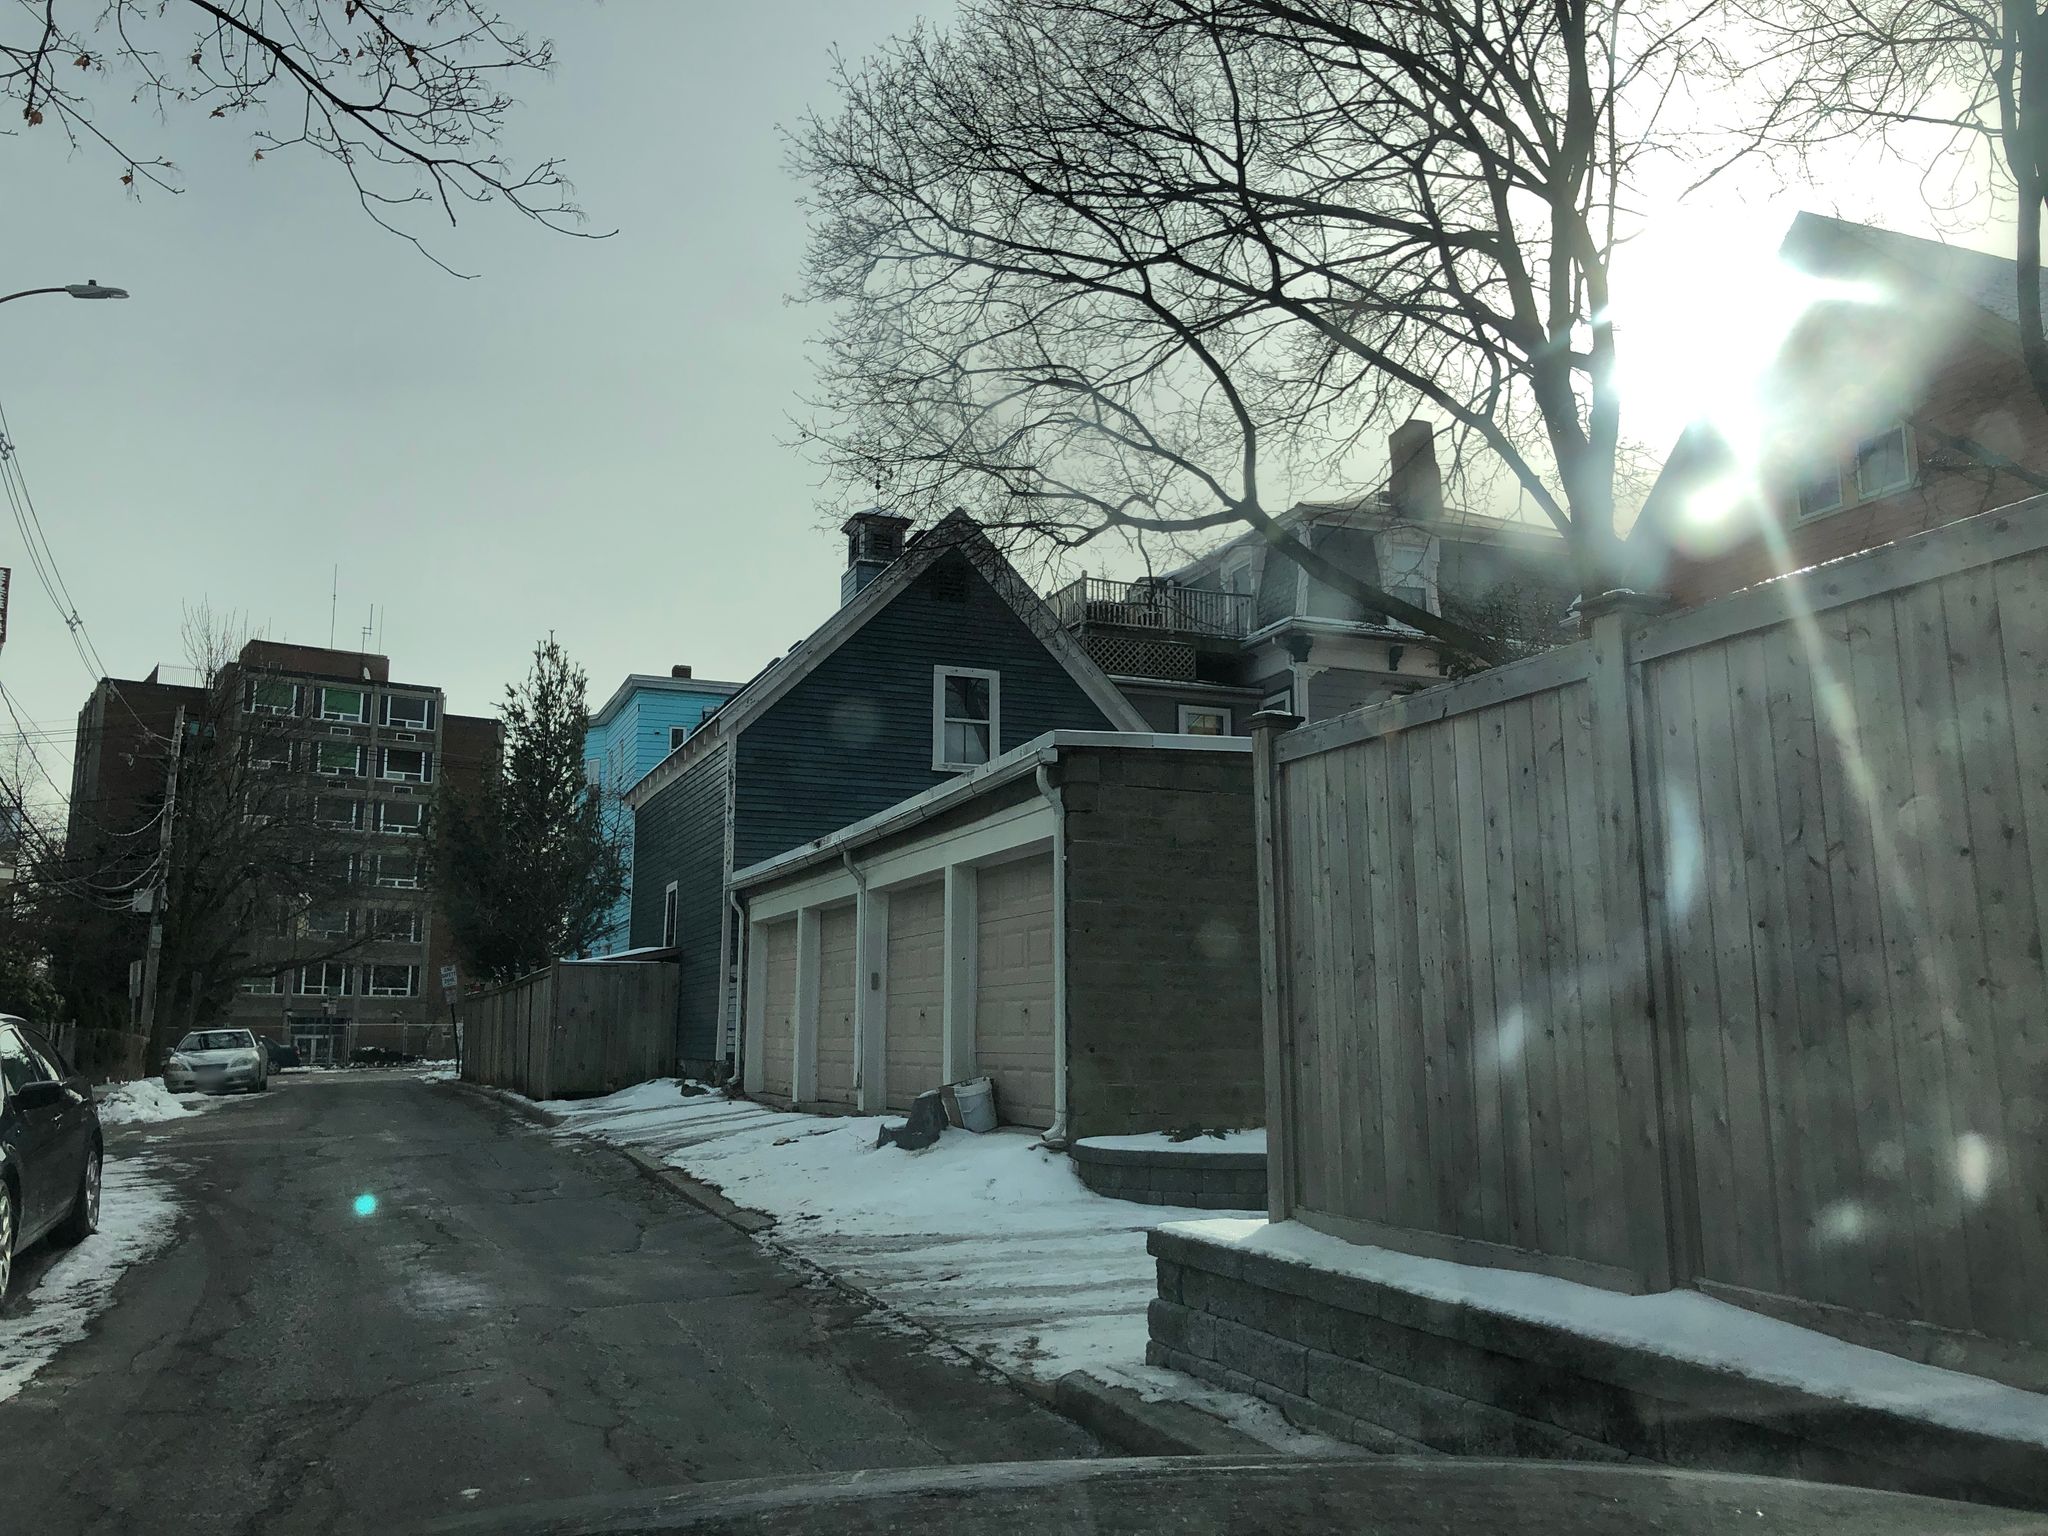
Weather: snowy
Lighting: day
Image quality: good
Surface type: driving surface
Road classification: residential
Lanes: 2
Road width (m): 9.1
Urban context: urban centre
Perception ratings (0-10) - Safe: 6.31, Lively: 0.87, Beautiful: 4.04, Boring: 5.45, Depressing: 3.9, Wealthy: 4.15